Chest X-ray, AP view. Patient: 47 years old, sex F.
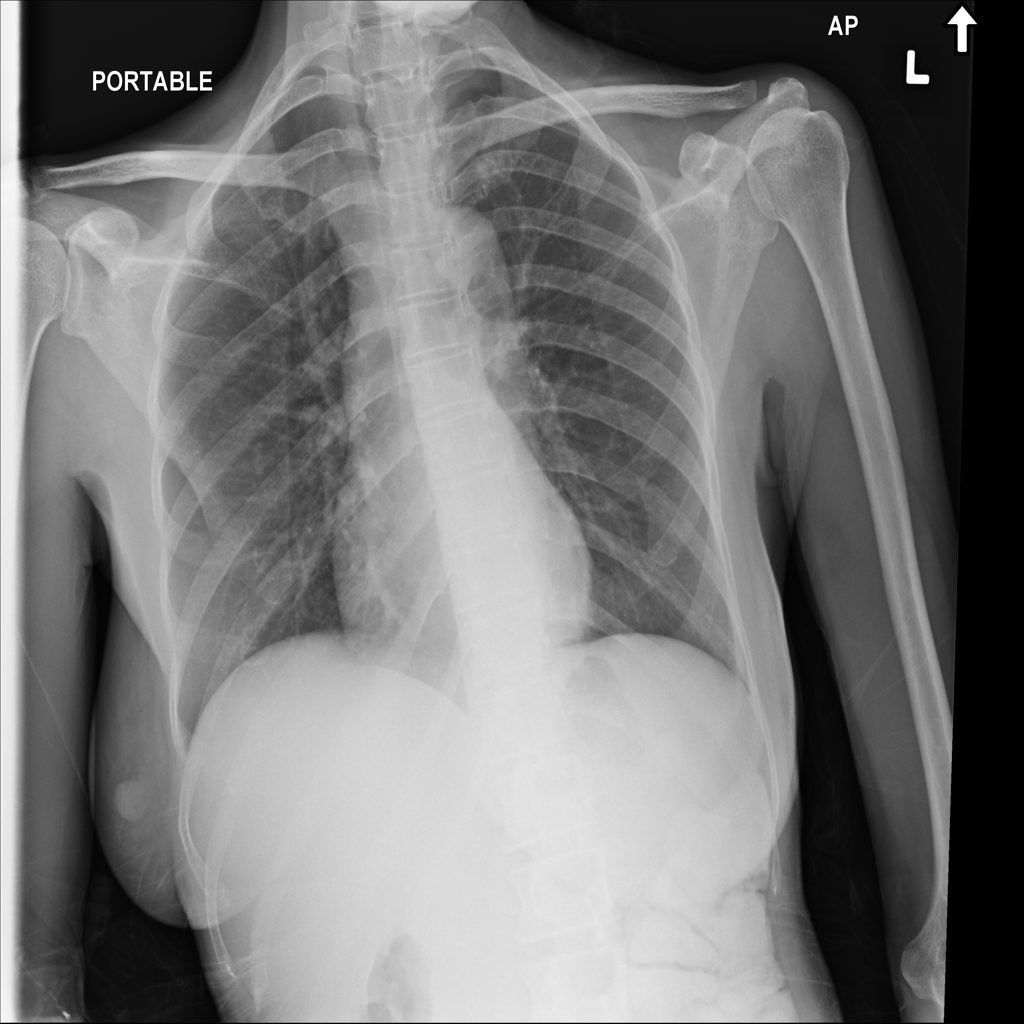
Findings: No Finding